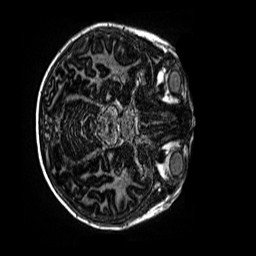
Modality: MP2RAGE
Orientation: axial
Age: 10
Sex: male
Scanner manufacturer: siemens
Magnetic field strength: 3 T
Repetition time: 4 s
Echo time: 0.00299 s